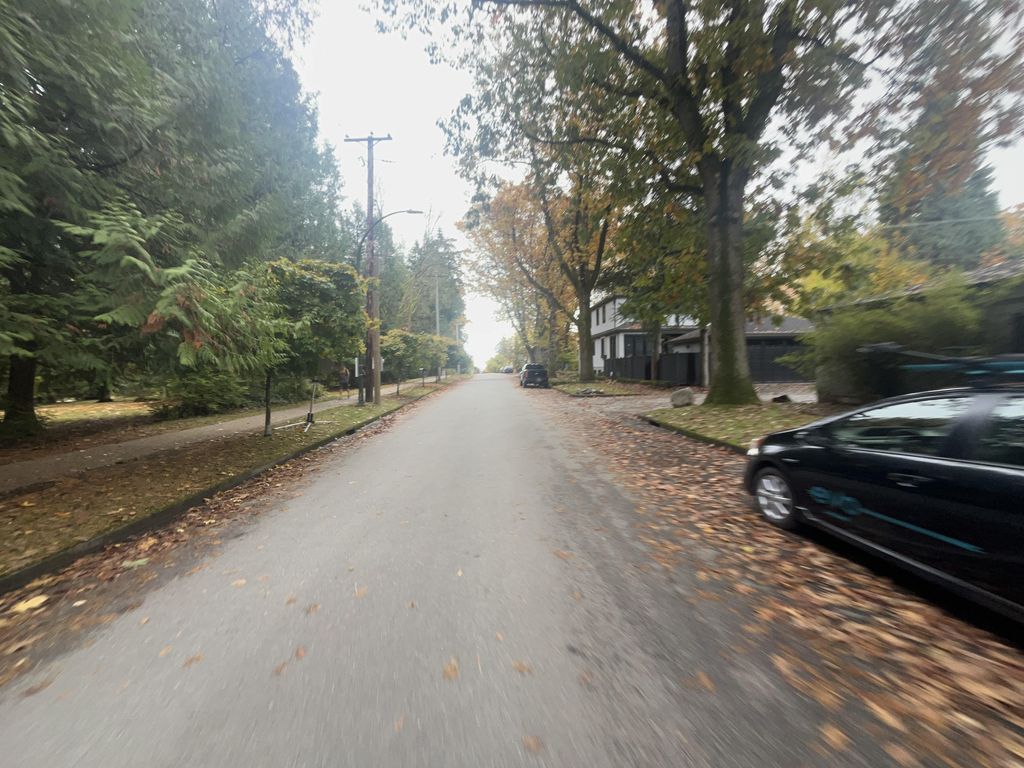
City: vancouver